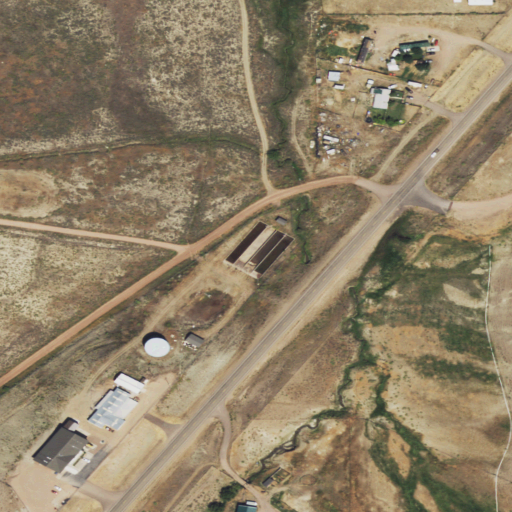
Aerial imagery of valley in Wyoming named Jack Hollow containing shrub, low intensity development, open development, medium intensity development, and pasture